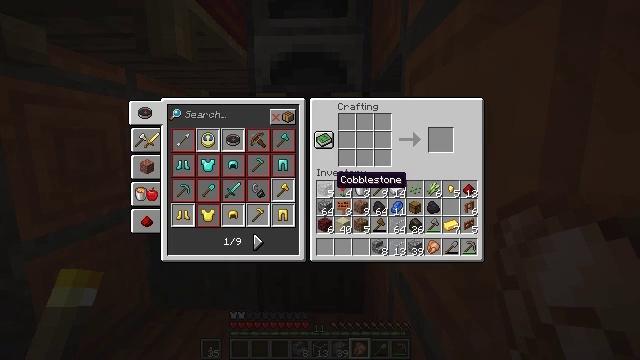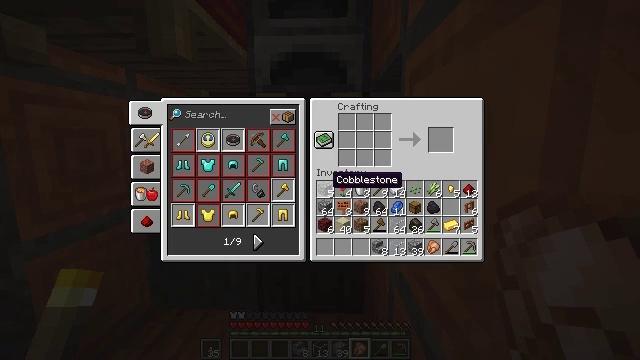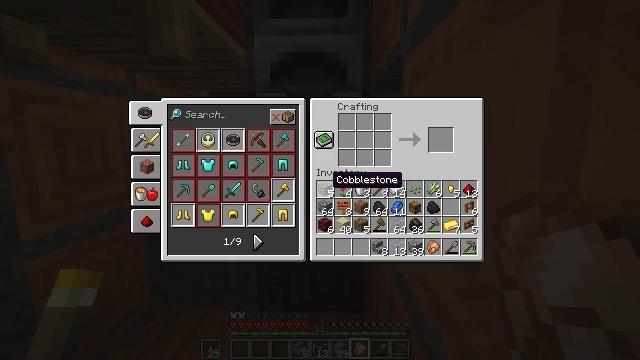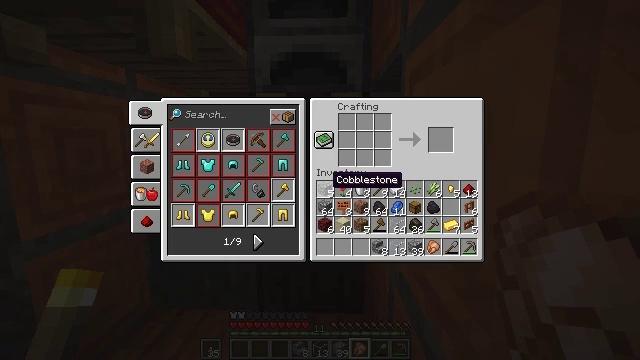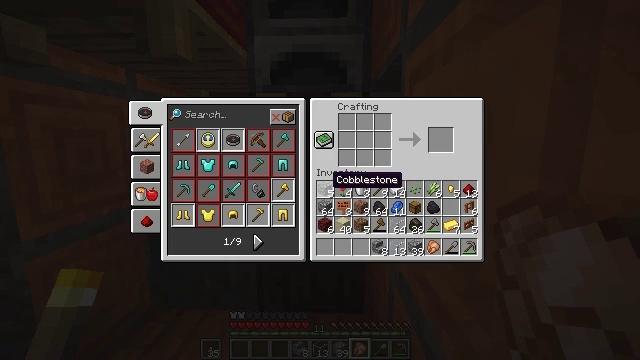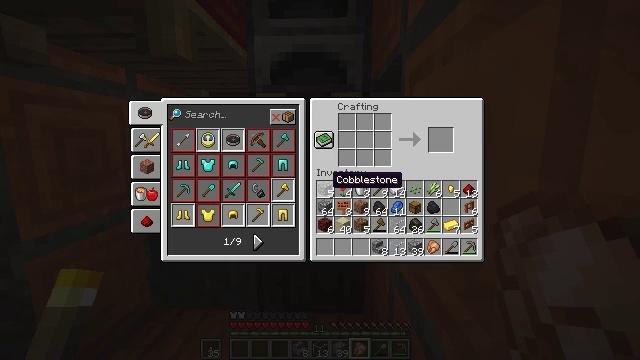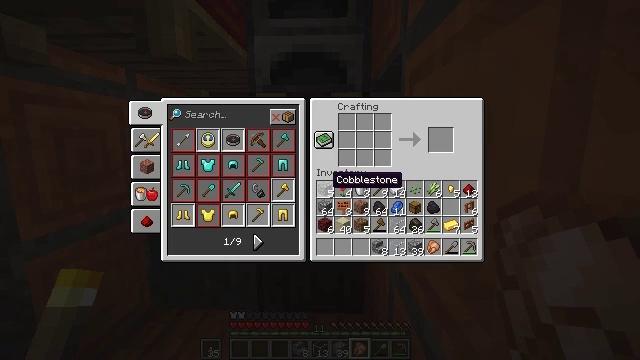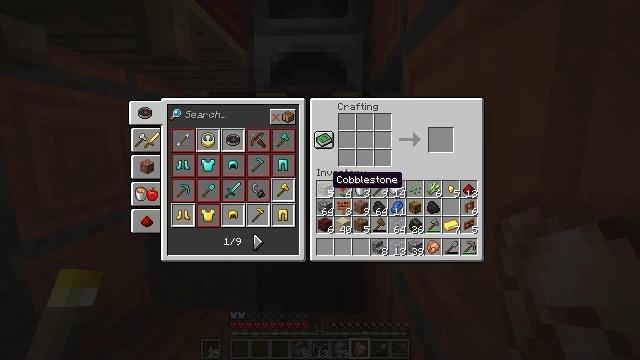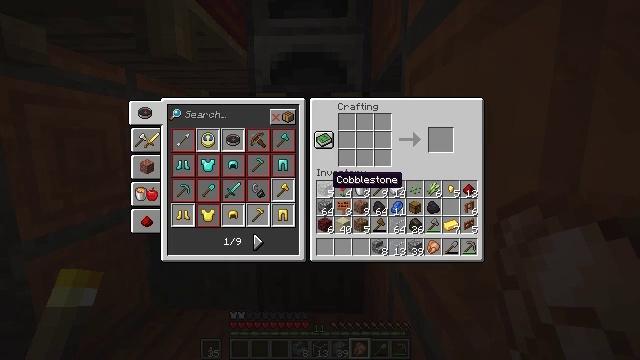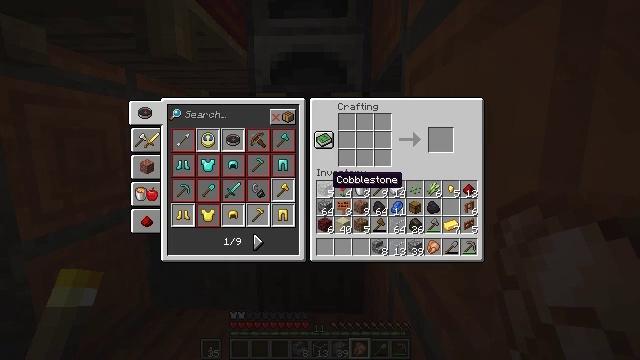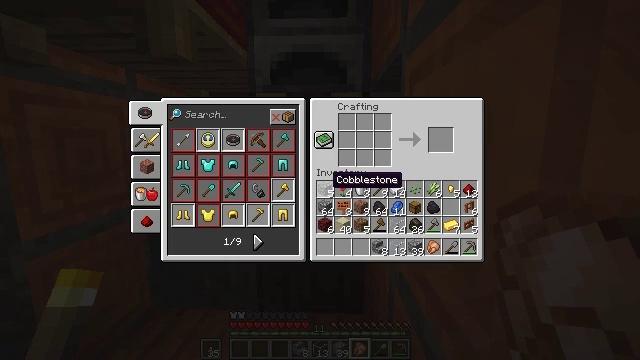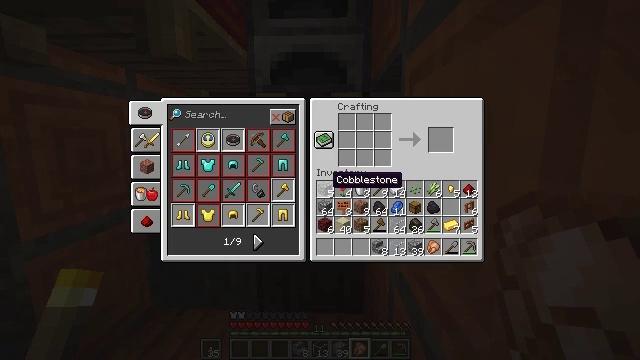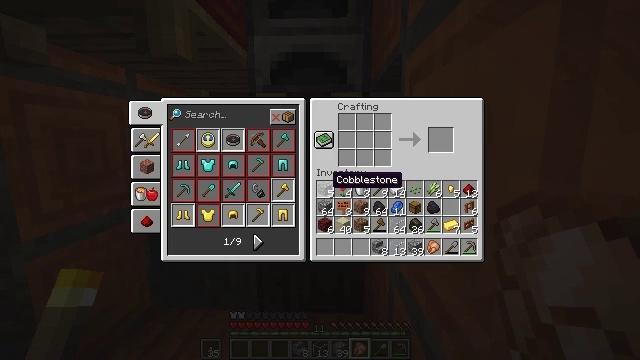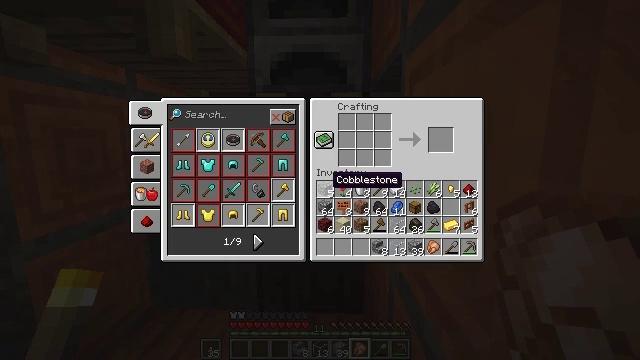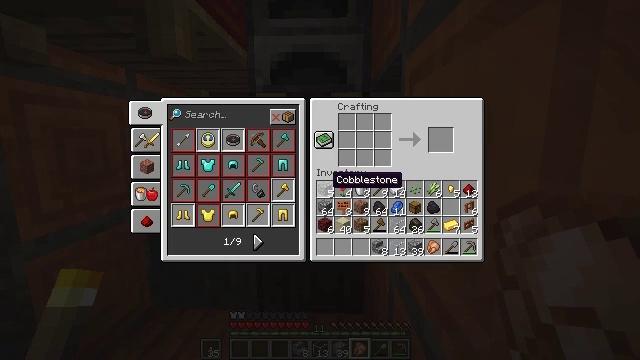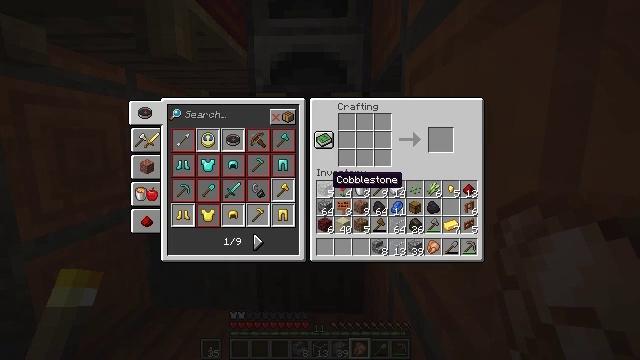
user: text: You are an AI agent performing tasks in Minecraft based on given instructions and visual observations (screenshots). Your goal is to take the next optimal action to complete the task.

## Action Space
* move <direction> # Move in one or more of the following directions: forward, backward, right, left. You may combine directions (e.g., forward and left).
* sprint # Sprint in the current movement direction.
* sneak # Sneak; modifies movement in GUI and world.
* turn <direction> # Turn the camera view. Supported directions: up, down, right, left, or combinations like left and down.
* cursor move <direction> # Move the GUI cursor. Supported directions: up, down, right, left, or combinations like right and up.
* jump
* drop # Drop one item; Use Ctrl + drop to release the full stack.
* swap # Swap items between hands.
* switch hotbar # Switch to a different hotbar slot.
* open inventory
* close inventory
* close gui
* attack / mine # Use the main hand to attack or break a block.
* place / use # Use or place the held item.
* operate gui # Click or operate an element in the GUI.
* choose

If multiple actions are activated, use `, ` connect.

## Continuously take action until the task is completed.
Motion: motion action
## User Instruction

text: Form an iron axe on the crafting table.
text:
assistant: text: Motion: no_op
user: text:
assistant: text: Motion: no_op
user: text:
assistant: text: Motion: no_op
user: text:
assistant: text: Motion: no_op
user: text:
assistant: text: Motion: no_op
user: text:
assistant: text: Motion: no_op
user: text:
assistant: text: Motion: no_op
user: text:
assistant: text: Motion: no_op
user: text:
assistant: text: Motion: no_op
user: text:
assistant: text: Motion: no_op
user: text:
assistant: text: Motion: no_op
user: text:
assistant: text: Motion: no_op
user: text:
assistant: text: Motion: no_op
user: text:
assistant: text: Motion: no_op
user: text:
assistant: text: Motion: no_op
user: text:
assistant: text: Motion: no_op
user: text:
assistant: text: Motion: cursor move right
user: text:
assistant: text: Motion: cursor move right
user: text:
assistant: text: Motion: no_op
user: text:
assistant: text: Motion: cursor move right
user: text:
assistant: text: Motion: cursor move right
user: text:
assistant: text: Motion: no_op
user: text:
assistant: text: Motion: no_op
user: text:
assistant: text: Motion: no_op
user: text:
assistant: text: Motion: no_op
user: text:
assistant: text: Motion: no_op
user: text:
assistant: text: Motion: no_op
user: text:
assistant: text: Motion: no_op
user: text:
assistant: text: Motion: no_op
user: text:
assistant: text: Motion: no_op